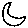
Label: moon